Question: I am using Windows 7 and XAMMP 1.7.4. I am confused on how to enable Xdebug. Googling suggested to download xDebug dll , but there are different version of dll on Xdebug site , which confusing me.
Moreover there is Zend debugging and then there Xdebug which one to use ??
How can i enable debugging in Xdebug.

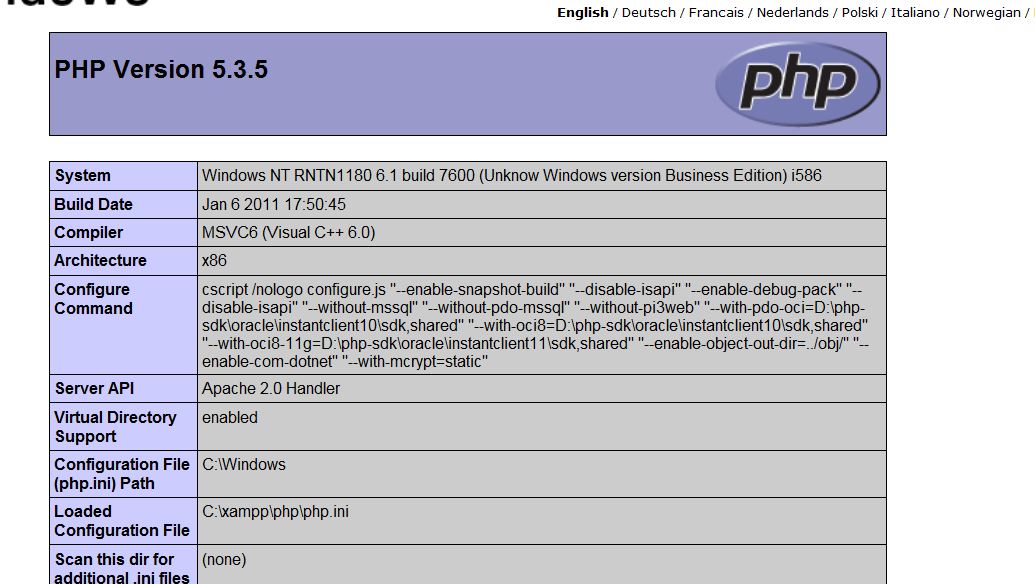
Answer: You can follow this tutorial on getting started with xdebug : <URL>
Xdebug and ZendDebug are two separate debuggers, it's up to you to decide which one to use. Either one is pretty easy to setup. Only a couple of steps in Eclipse.
Post the content from your php info page into this page to find out which version to download : <URL>
Just match your PHP version and OS version. Windows is generally the *VC6 version